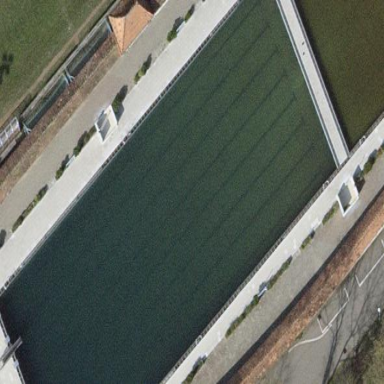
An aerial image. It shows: Swimming pool area designated for leisure and sports activities.